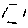
Label: hexagon